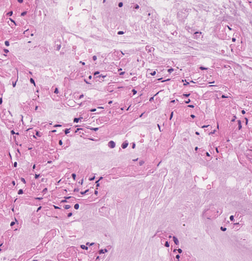
Tumor epithelial tissue: no
Tumor-associated stroma tissue: no
Normal tissue: yes